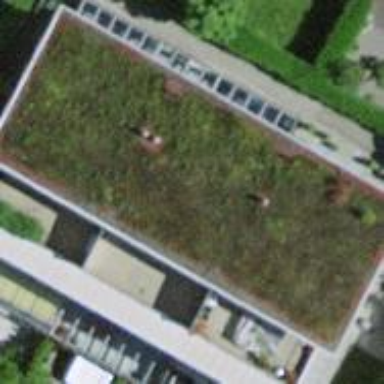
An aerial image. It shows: Flat roof terrace building.